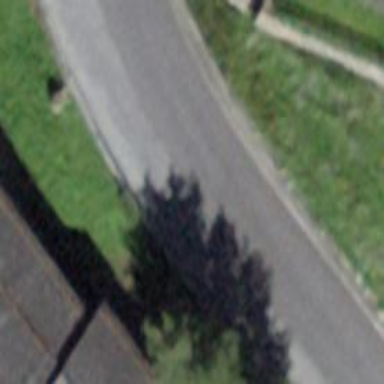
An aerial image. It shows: Smoothly paved residential road.